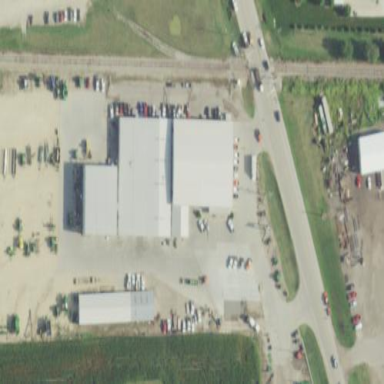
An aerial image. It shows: Building serving as farm implement shop.